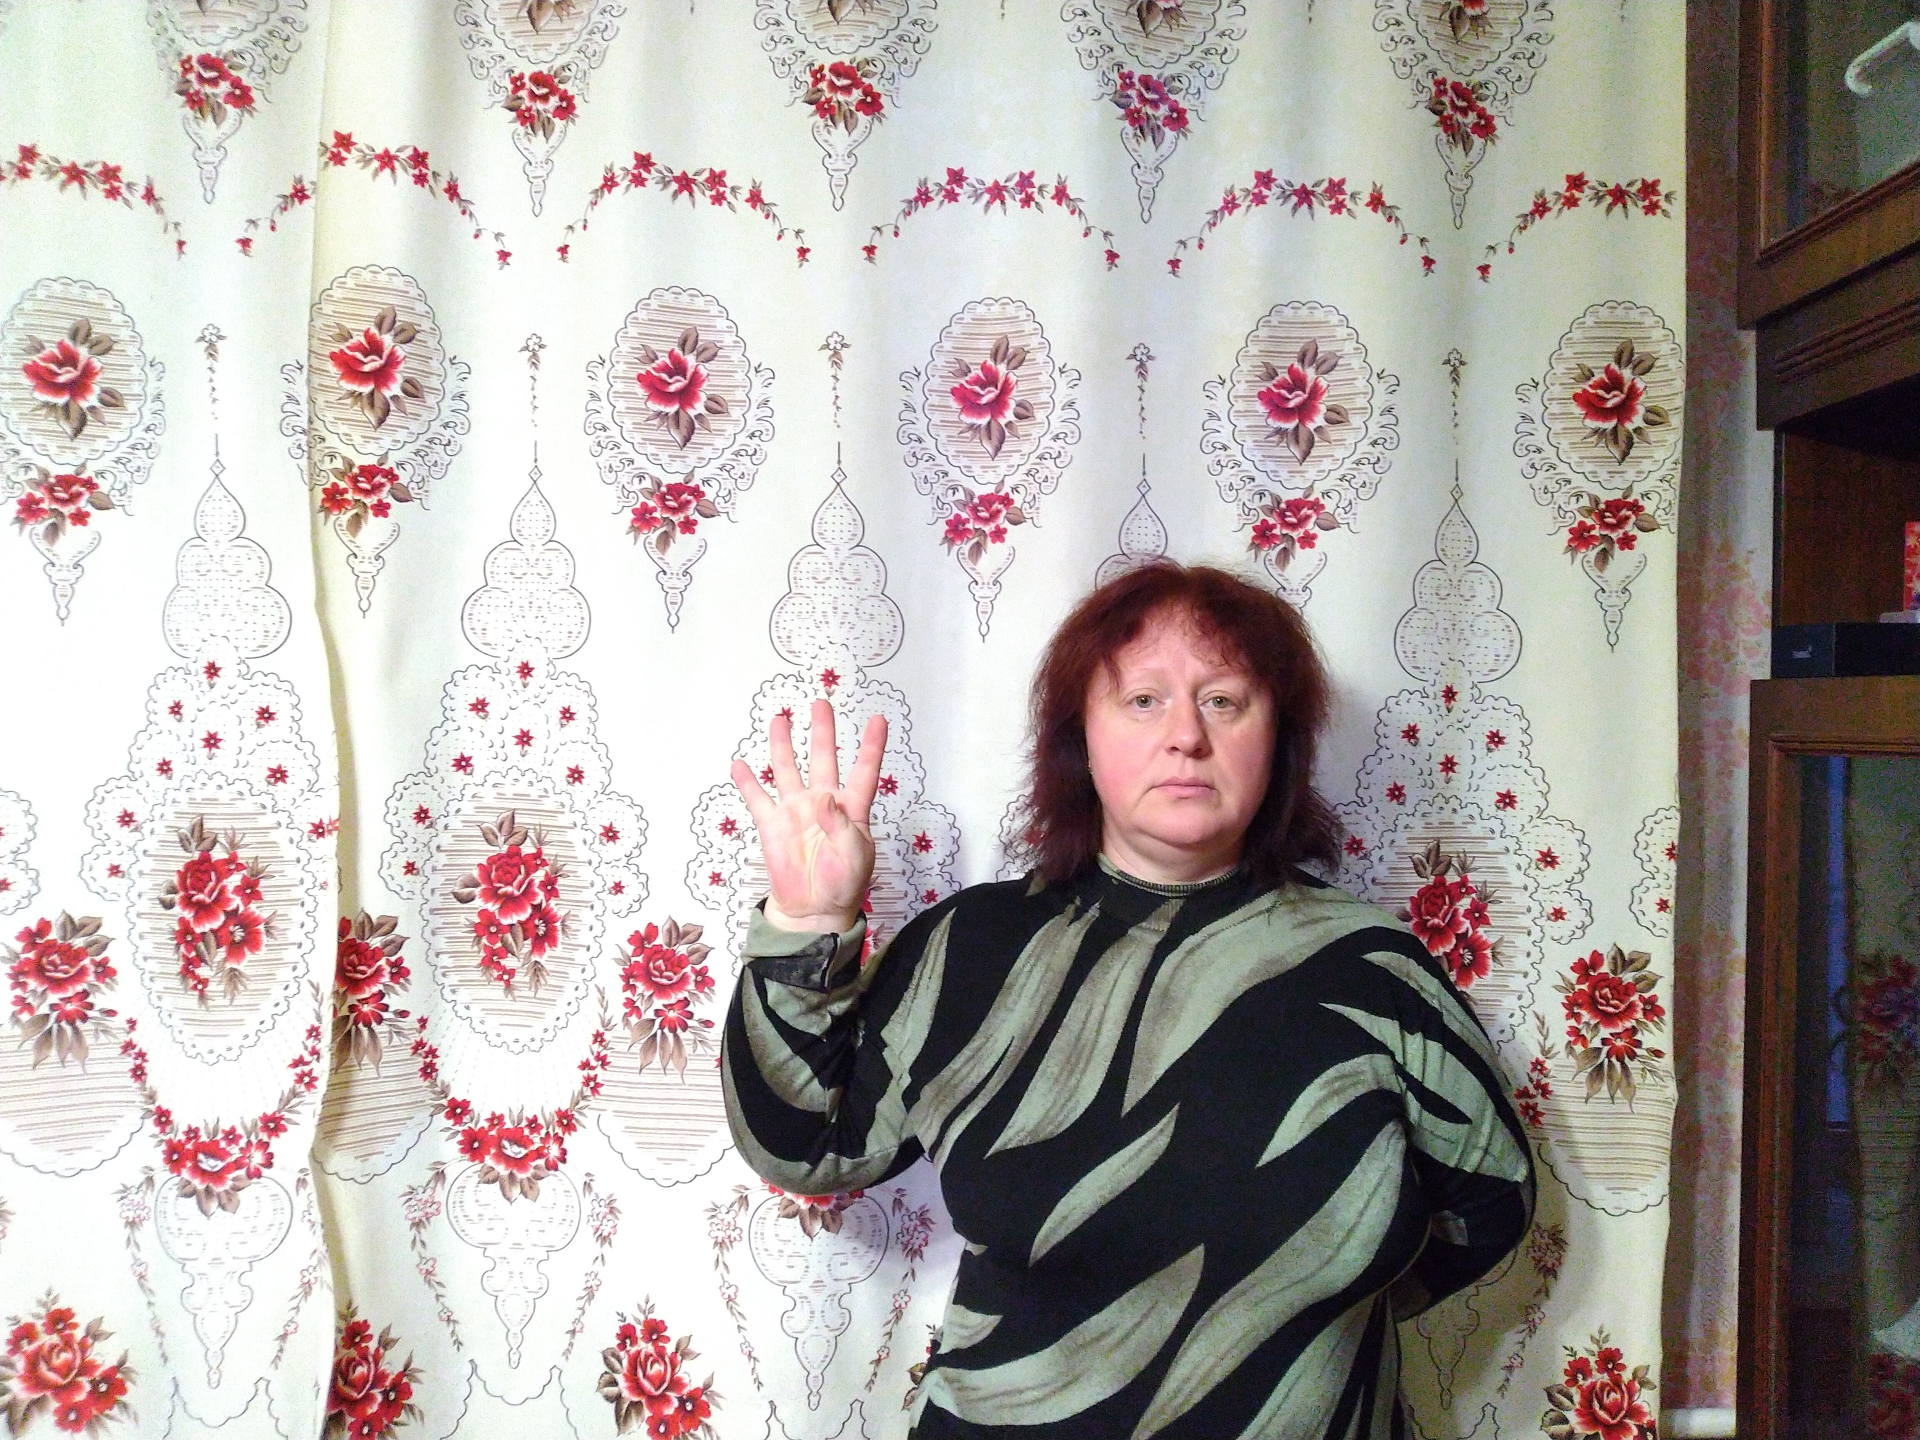
Label: clear